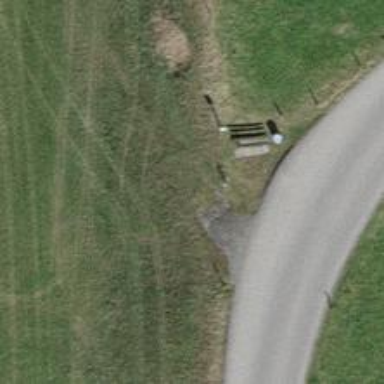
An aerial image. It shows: Bench.